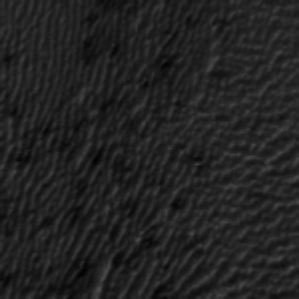
Label: frost